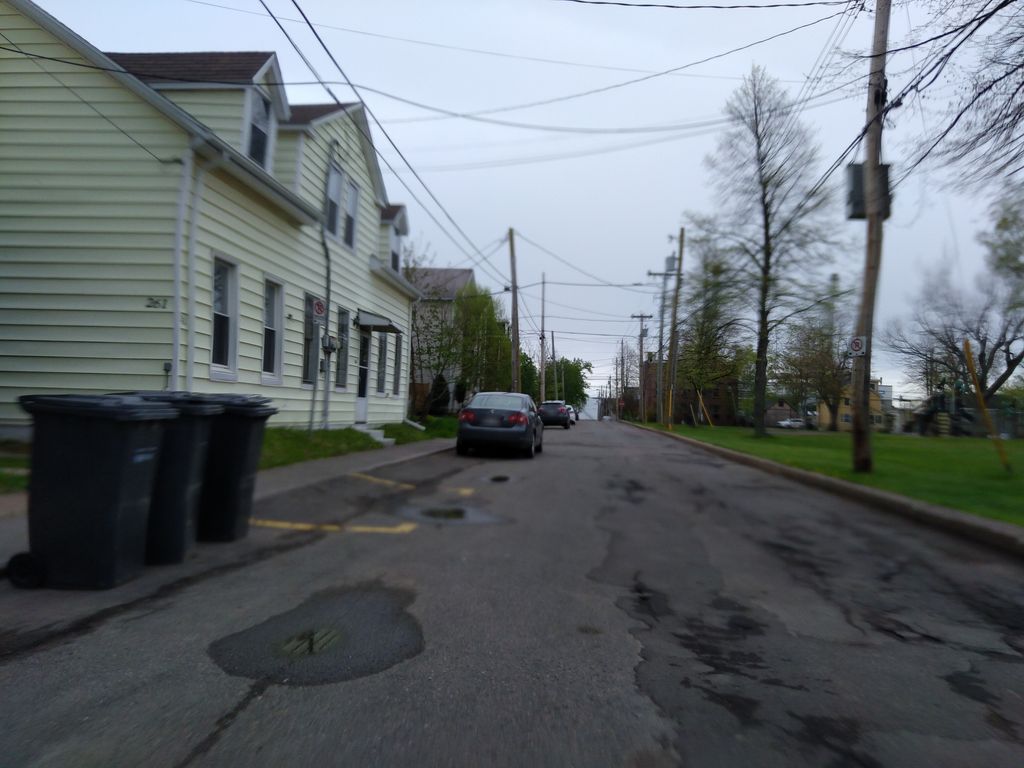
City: charlottetown